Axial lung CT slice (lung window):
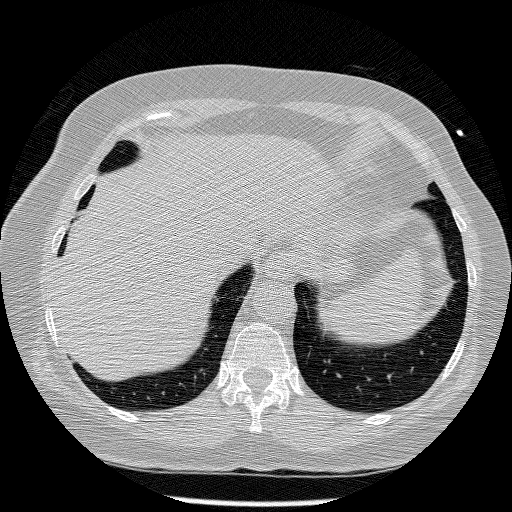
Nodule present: no